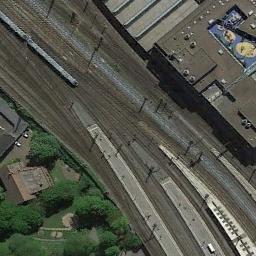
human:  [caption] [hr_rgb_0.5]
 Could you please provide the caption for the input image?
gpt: Many buildings of different shapes and sizes are beside the railway .

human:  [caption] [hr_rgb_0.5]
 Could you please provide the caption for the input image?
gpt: These railways are between a grove of trees and a brown building .

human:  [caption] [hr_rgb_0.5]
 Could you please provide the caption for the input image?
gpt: The railway is next to some trees and houses .

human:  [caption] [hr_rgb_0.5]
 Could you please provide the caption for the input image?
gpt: There are two trains passing by in the picture .

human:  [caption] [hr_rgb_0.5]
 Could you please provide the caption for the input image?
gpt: There are some green trees and buildings beside the railway .